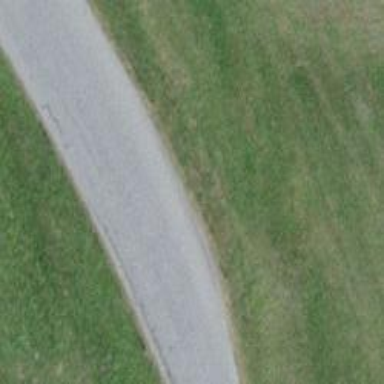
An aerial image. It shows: Passing place on the road.